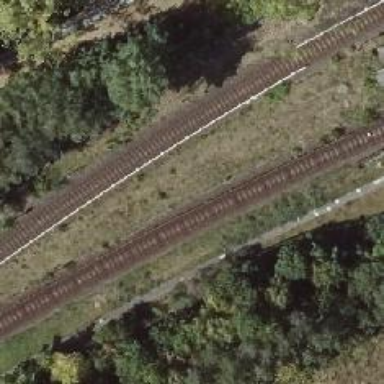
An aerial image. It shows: Rail line with bottom electrification.